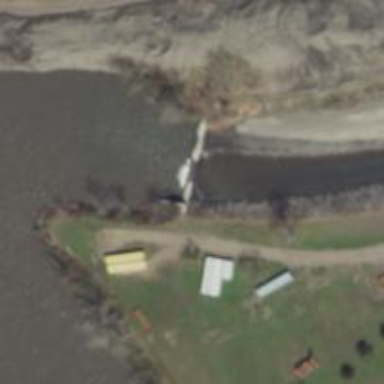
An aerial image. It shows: Weir in waterway.